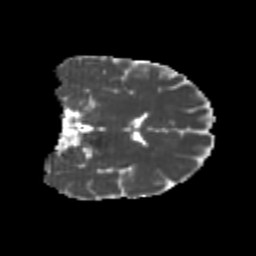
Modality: MD
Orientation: coronal
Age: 22
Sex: female
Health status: healthy
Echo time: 0.074 s